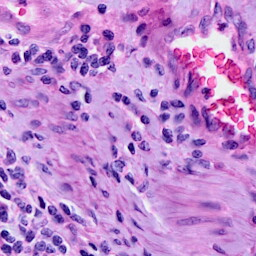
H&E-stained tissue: Cervix